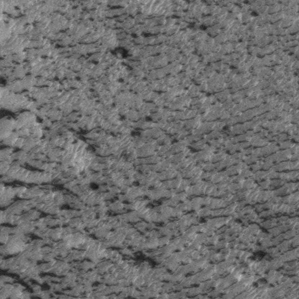
Label: frost